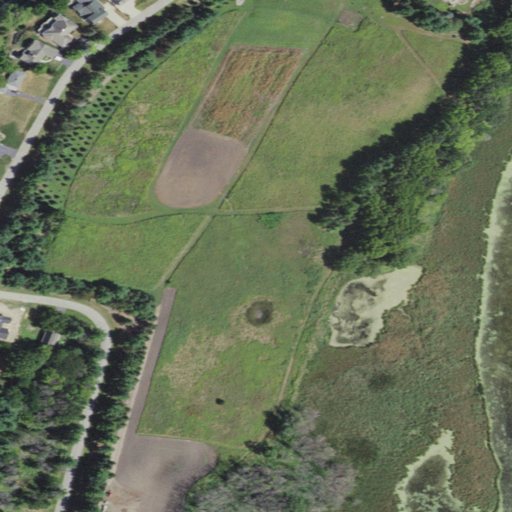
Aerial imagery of cape in Wisconsin named Stony Point containing pasture, herbaceous wetlands, low intensity development, grassland, deciduous forest, open water, woody wetlands, mixed forest, open development, and medium intensity development